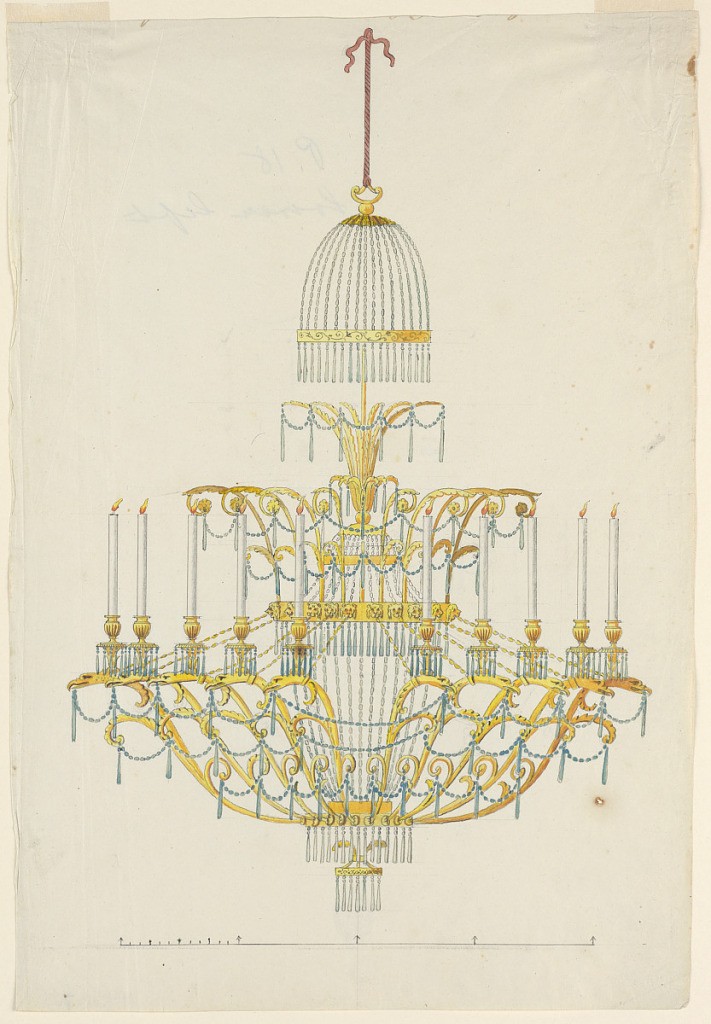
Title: Design for a Chandelier
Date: ca. 1830
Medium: Brush and watercolor, pen and black ink, graphite on paper
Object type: Drawing
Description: Design for a chandelier, suspended as in 1938-88-727. Glass chains and drops are fastened above in the shape of a canopy. One row of eighteen candles (ten are shown). They stick in sockets which are supported by the heads of eagles, which are at the ends of scrolls which rise from the next to the last ring. Glass chains and drops. Scale below. Traces of a caption as in 1938-88-725.